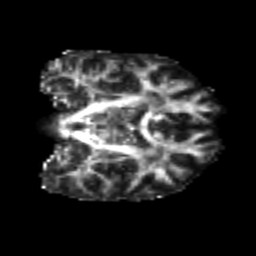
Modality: FA
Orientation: coronal
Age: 23
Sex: male
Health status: healthy
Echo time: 0.074 s